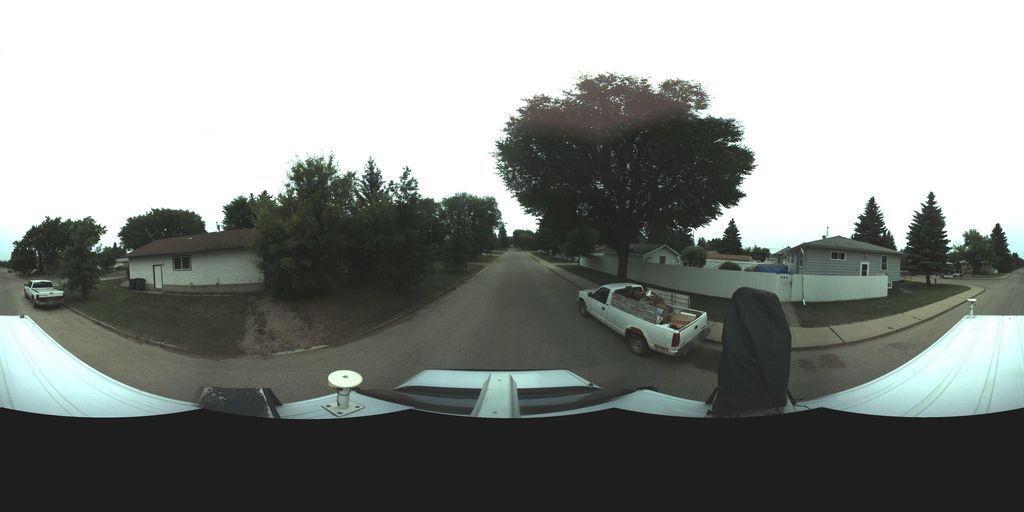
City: saskatoon